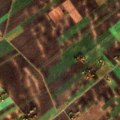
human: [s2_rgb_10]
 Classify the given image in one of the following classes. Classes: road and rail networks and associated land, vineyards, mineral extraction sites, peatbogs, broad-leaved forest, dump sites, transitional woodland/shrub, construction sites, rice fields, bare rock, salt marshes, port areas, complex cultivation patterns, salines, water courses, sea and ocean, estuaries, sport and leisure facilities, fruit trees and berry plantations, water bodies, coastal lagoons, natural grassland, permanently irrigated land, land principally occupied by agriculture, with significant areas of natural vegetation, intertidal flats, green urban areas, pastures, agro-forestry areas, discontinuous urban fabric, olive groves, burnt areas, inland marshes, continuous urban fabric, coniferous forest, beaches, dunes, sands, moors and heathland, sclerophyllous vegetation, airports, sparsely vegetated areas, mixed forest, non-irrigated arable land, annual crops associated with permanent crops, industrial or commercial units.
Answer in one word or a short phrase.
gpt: non-irrigated arable land, complex cultivation patterns